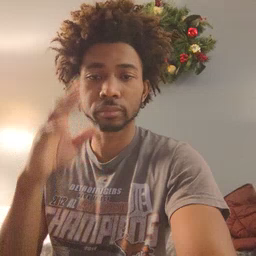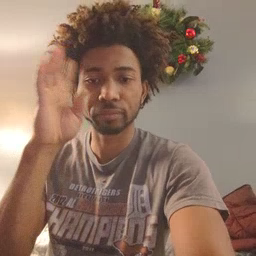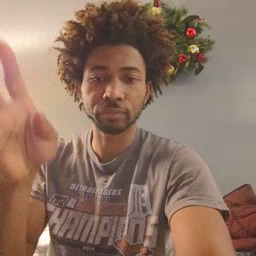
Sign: pretend